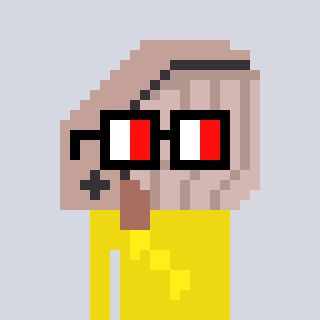
a pixel art character with square glasses with black frames and red eyes, a whale-shaped head and a yellow-colored body on a cool background